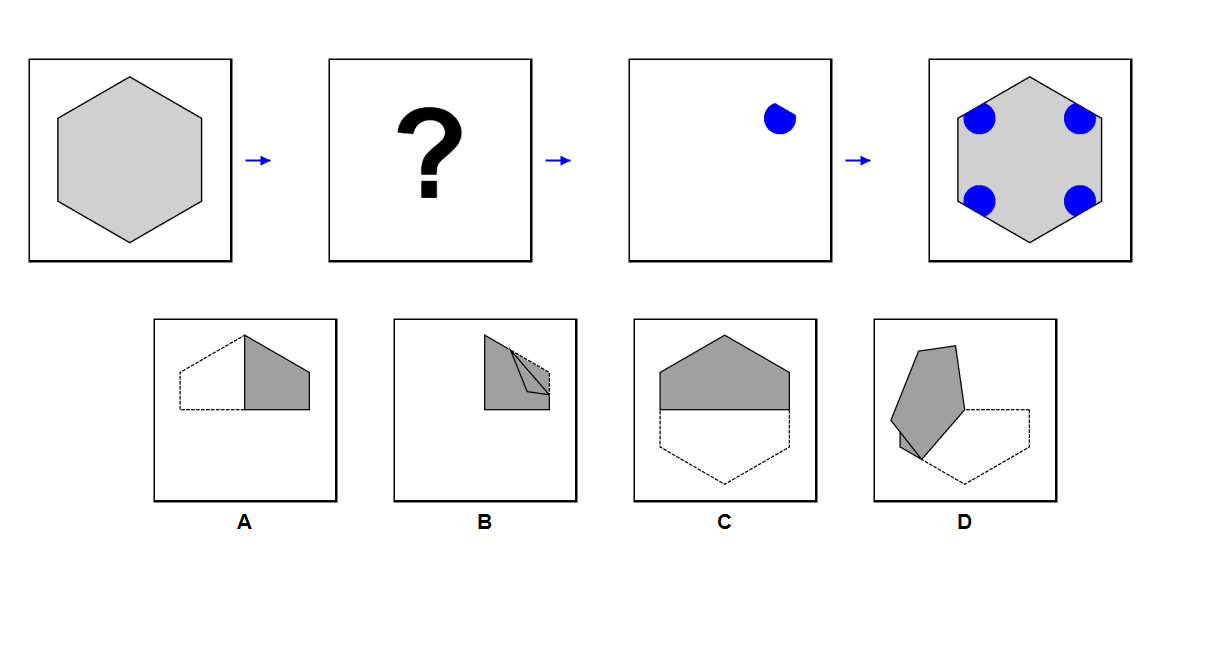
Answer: D